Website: apple
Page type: customer-info-address
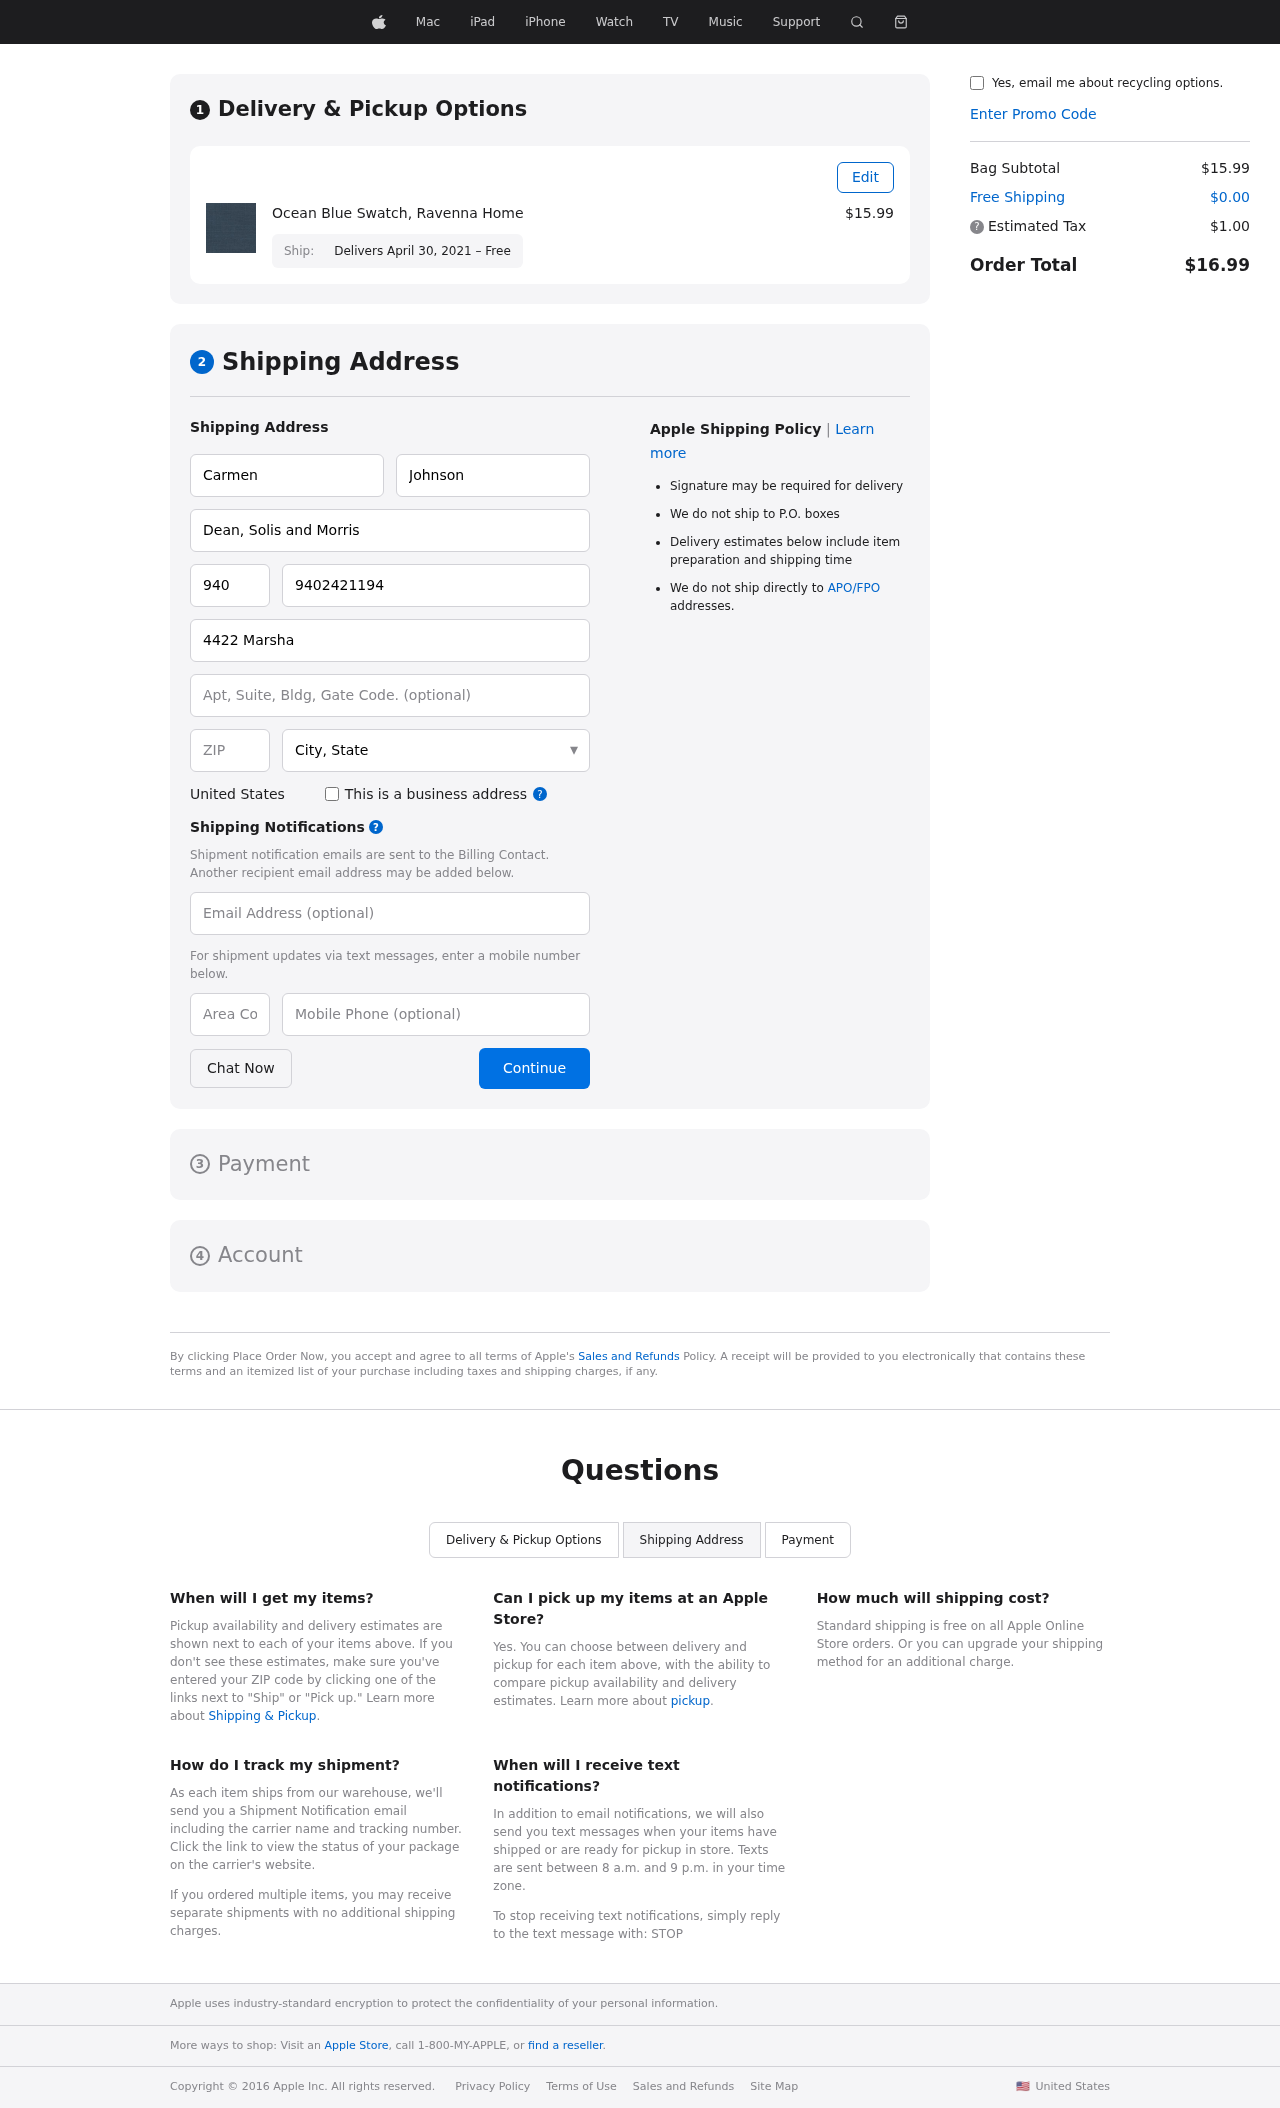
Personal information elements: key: PII_CITY_STATE
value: West Valerie, ID
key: PII_COMPANY
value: Dean, Solis and Morris
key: PII_COUNTRY
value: United States
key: PII_EMAIL
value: cjohnson@yahoo.com
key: PII_FIRSTNAME
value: Carmen
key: PII_LASTNAME
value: Johnson
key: PII_PHONE
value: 9402421194
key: PII_PHONE_AREA
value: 940
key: PII_POSTCODE
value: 20031
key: PII_STREET
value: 4422 Marshall Light Apt. 978
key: PII_STREET2
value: Apt. 532
Product elements: key: PRODUCT1_NAME
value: Ocean Blue Swatch, Ravenna Home
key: PRODUCT1_PRICE
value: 15.99
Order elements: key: ORDER_DELIVERY_DATE
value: Delivers April 30, 2021 – Free
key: ORDER_SUBTOTAL
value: $15.99
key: ORDER_SHIPPING_COST
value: $0.00
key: ORDER_TAX
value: $1.00
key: ORDER_TOTAL
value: $16.99